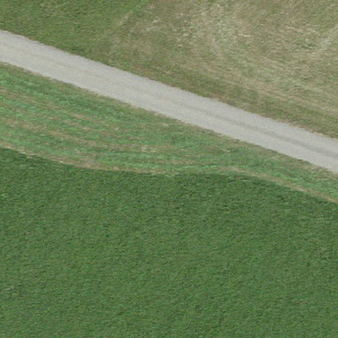
Label: other